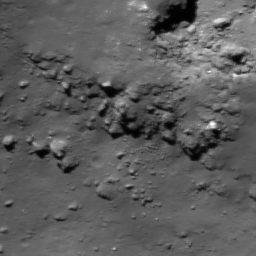
Pit: Weiner F 1
Host crater: Weiner F
Host type: impact_melt
Lunar coordinates: latitude 41.072, longitude 149.928